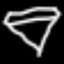
Label: diamond